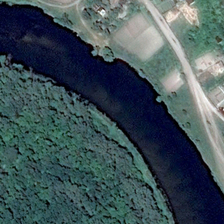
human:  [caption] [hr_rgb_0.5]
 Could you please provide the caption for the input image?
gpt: many green trees are in two sides of a curved river .

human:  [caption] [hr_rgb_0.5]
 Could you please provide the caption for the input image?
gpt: many green trees are in two sides of a curved river .

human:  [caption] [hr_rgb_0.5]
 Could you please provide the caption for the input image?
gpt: many green trees are in two sides of a curved river .

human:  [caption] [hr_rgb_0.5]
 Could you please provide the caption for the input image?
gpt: many green trees are in two sides of a curved river .

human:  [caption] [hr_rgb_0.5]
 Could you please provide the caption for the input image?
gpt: many green trees are in two sides of a curved river .